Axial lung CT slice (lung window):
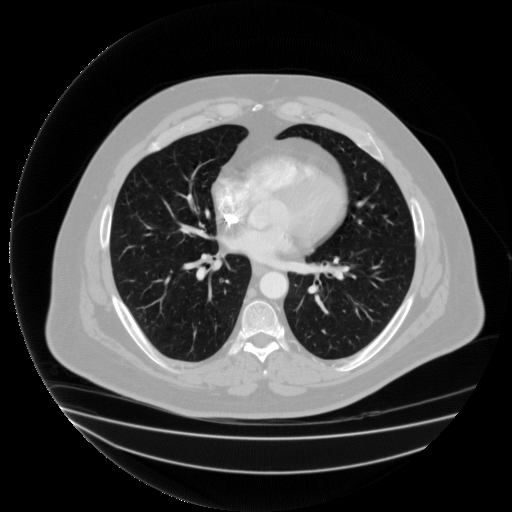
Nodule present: no